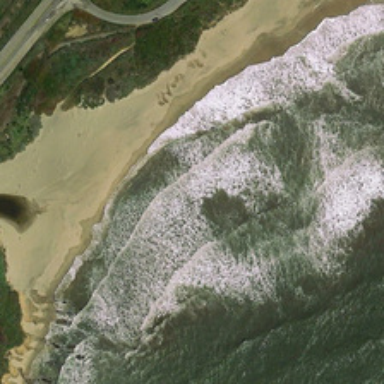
Many white waves are in an ocean near a beach and some green trees .